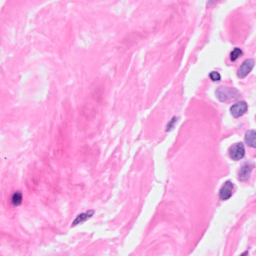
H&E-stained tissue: Breast